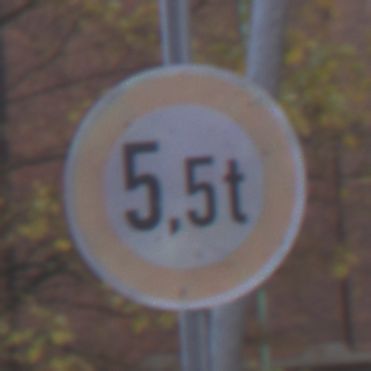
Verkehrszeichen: TatsaechlicheMasse
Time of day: SunriseSunset
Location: Outdoor (Urban)
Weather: Clear
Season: NotSpecified
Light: Natural